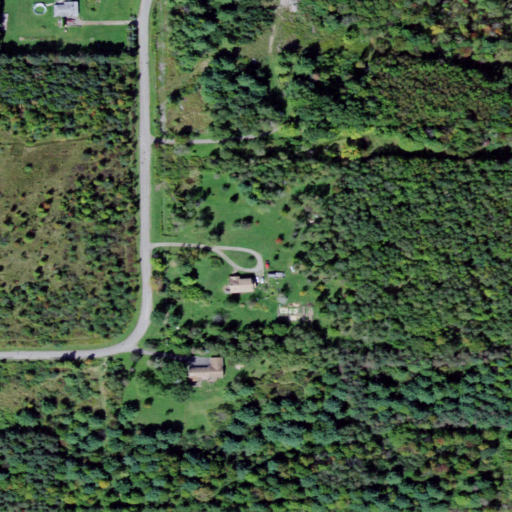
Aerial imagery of mountain in New York named Forest Hill containing mixed forest, deciduous forest, pasture, and open development